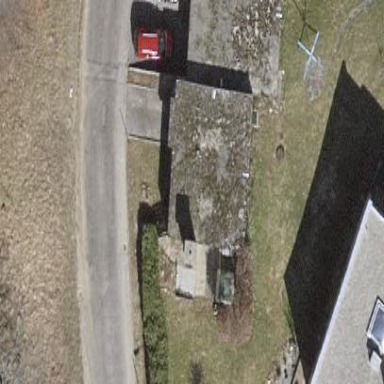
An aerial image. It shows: Detached building with flat roof.